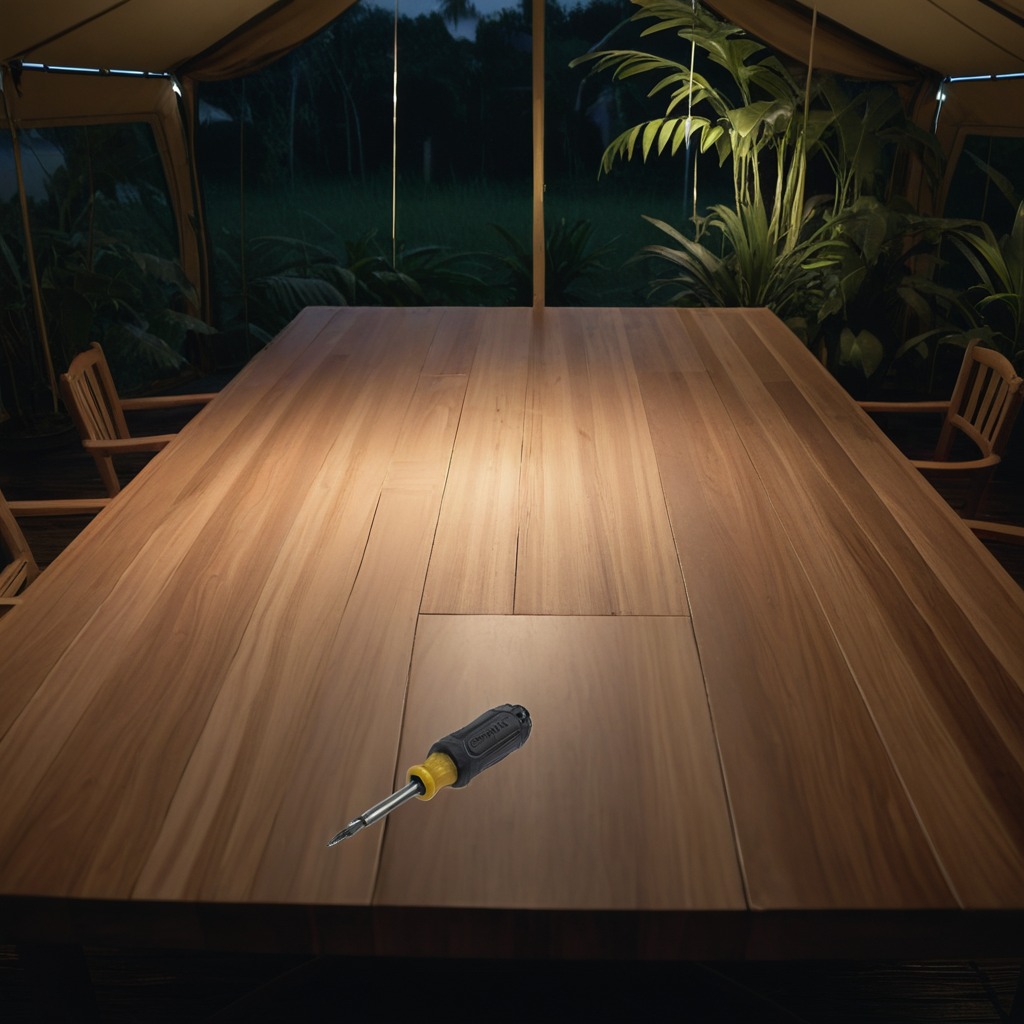
A screwdriver is lying on the wooden table.